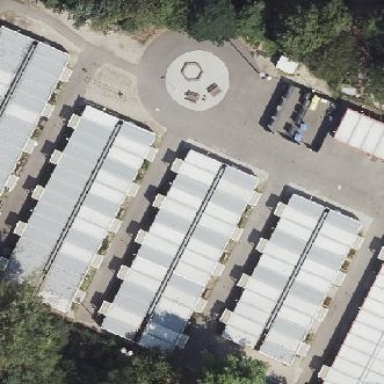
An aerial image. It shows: Shelter surrounded by fence.